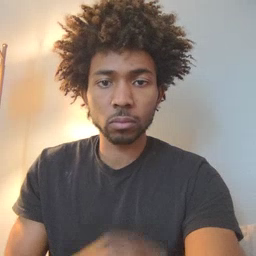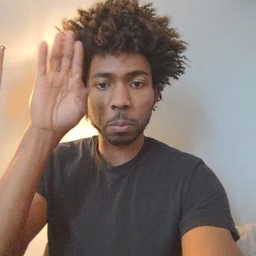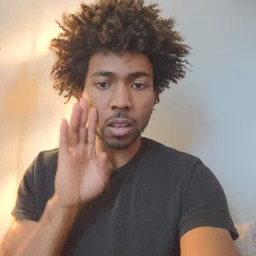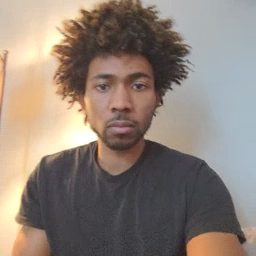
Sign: brown